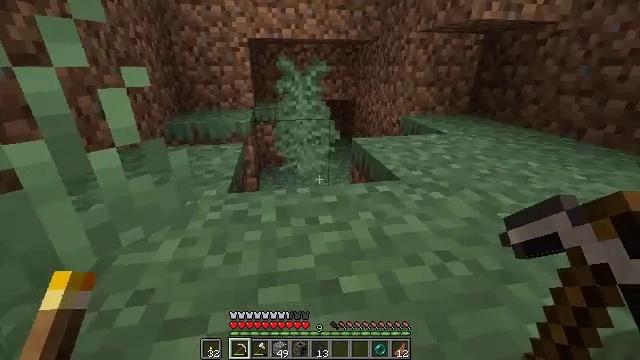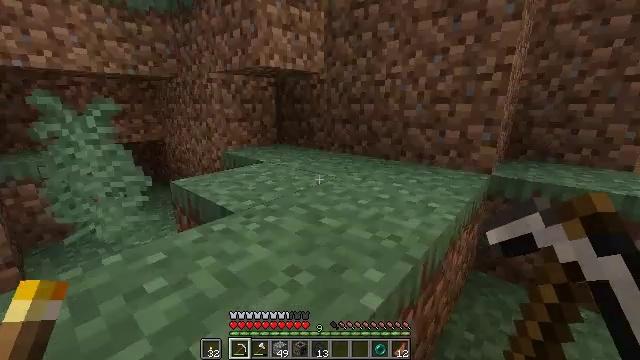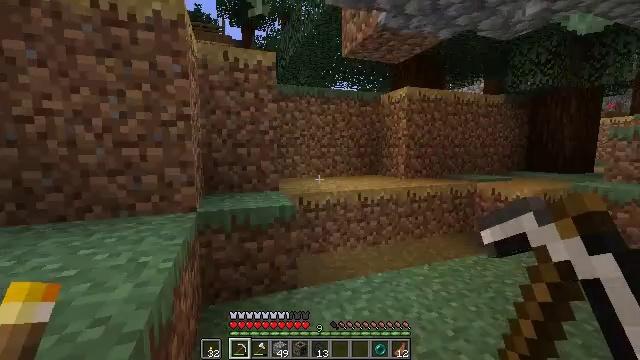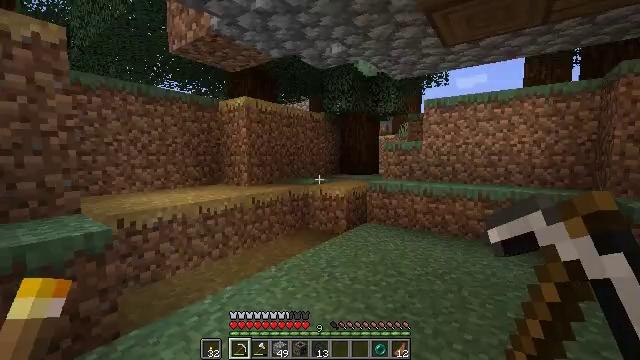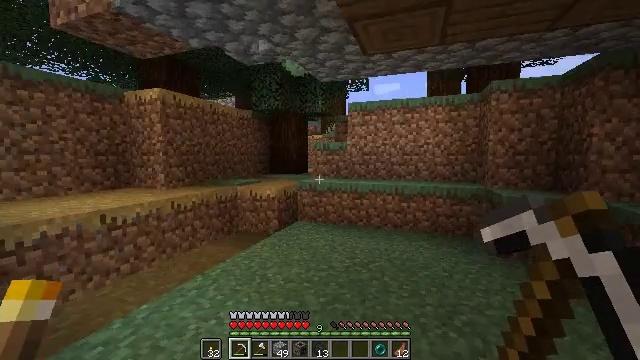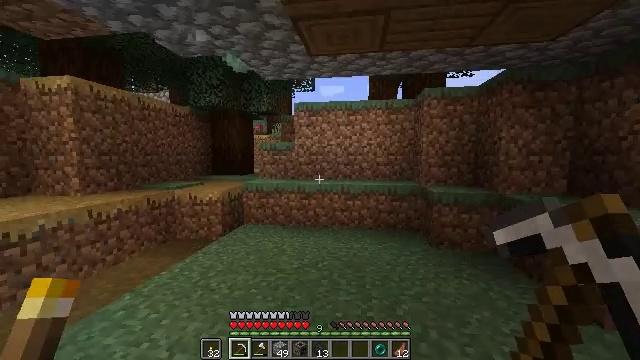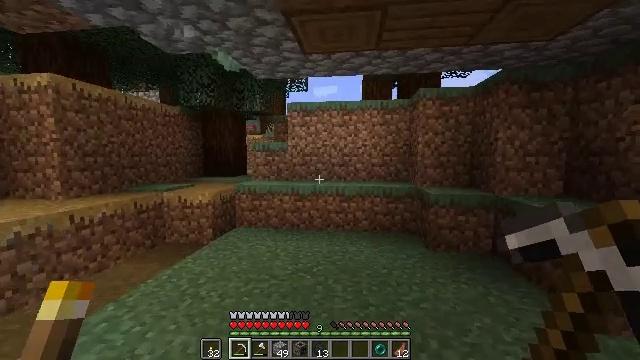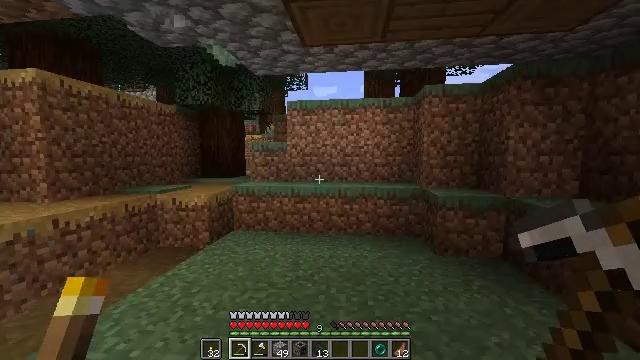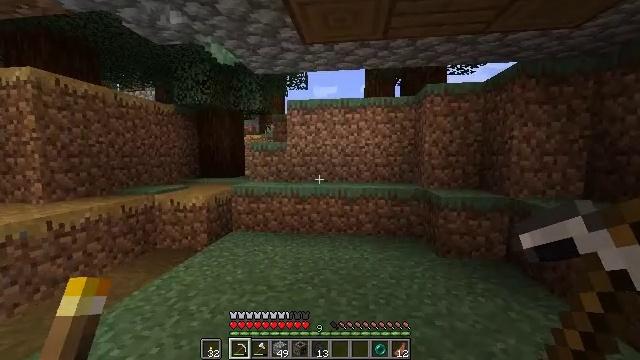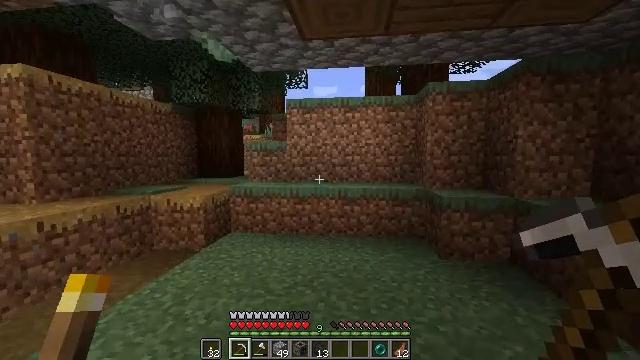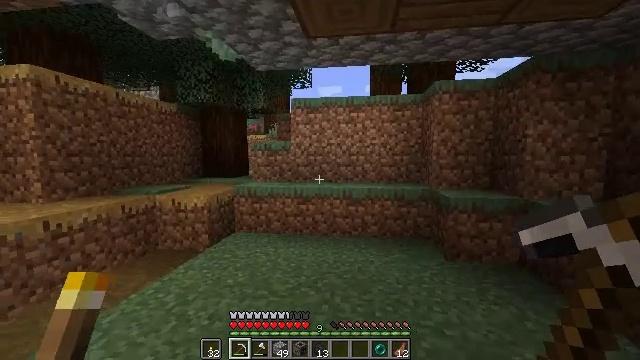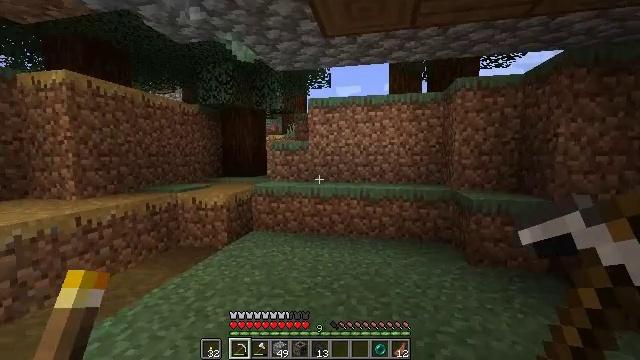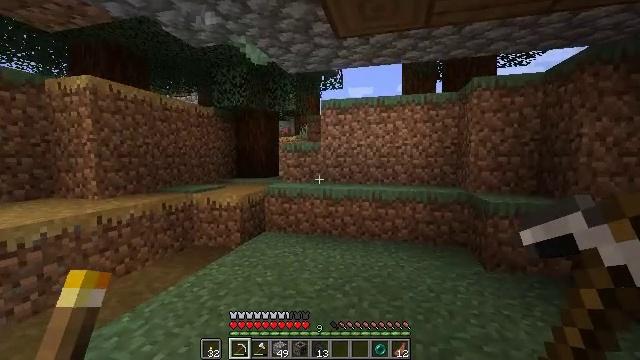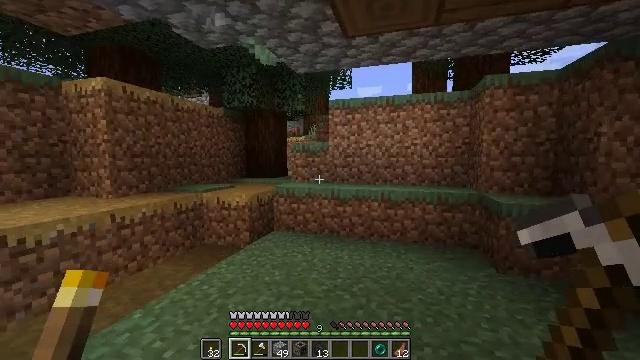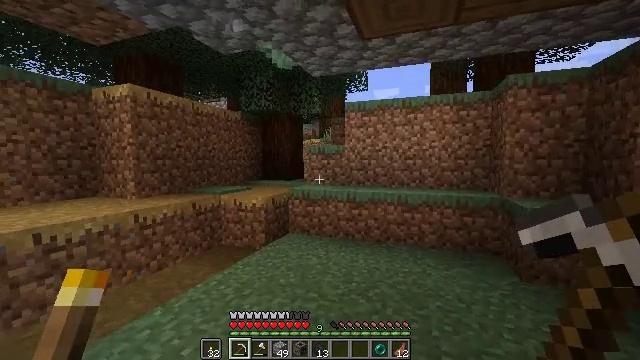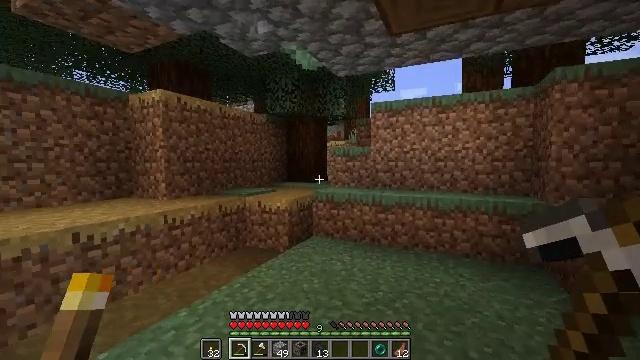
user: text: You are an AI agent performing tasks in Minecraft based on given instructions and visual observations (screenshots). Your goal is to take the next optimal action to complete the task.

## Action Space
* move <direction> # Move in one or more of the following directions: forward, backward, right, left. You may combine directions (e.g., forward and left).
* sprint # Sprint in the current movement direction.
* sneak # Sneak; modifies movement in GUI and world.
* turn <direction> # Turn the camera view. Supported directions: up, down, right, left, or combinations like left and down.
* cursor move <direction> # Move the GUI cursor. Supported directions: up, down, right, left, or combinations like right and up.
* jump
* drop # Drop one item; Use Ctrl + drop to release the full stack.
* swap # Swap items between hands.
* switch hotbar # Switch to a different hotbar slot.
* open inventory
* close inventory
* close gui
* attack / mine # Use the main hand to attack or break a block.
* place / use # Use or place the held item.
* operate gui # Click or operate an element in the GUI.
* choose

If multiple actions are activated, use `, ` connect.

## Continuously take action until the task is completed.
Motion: motion action
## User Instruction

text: Destroy the spruce leaves to get sticks and saplings.
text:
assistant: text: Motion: turn right and up
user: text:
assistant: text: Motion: turn right and up
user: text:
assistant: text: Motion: turn right and up
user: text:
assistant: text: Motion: turn right
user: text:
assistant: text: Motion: move forward, turn right
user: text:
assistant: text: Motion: move forward, turn right
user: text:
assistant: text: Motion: move forward
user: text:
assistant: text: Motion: no_op
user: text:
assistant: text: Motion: no_op
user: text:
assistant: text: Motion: turn left
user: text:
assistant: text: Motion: turn left
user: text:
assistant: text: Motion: turn left
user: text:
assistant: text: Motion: turn left
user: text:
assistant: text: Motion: move forward, turn left
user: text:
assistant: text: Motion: move forward, turn left
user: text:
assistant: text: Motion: move forward, turn left
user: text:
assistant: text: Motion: move forward
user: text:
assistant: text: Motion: move forward and move left
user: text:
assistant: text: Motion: move forward and move left
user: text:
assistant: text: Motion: move forward and move left
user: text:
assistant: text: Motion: move forward
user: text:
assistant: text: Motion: move forward
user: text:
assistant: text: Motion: move forward
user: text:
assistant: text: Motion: move forward, turn right
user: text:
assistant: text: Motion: move forward
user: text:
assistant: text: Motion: move forward
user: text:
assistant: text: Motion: move forward
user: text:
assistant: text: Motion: move forward
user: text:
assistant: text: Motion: move forward, sprint
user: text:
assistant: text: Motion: move forward, sprint, turn right, jump